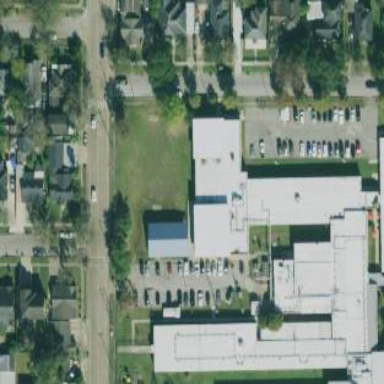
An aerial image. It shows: School.